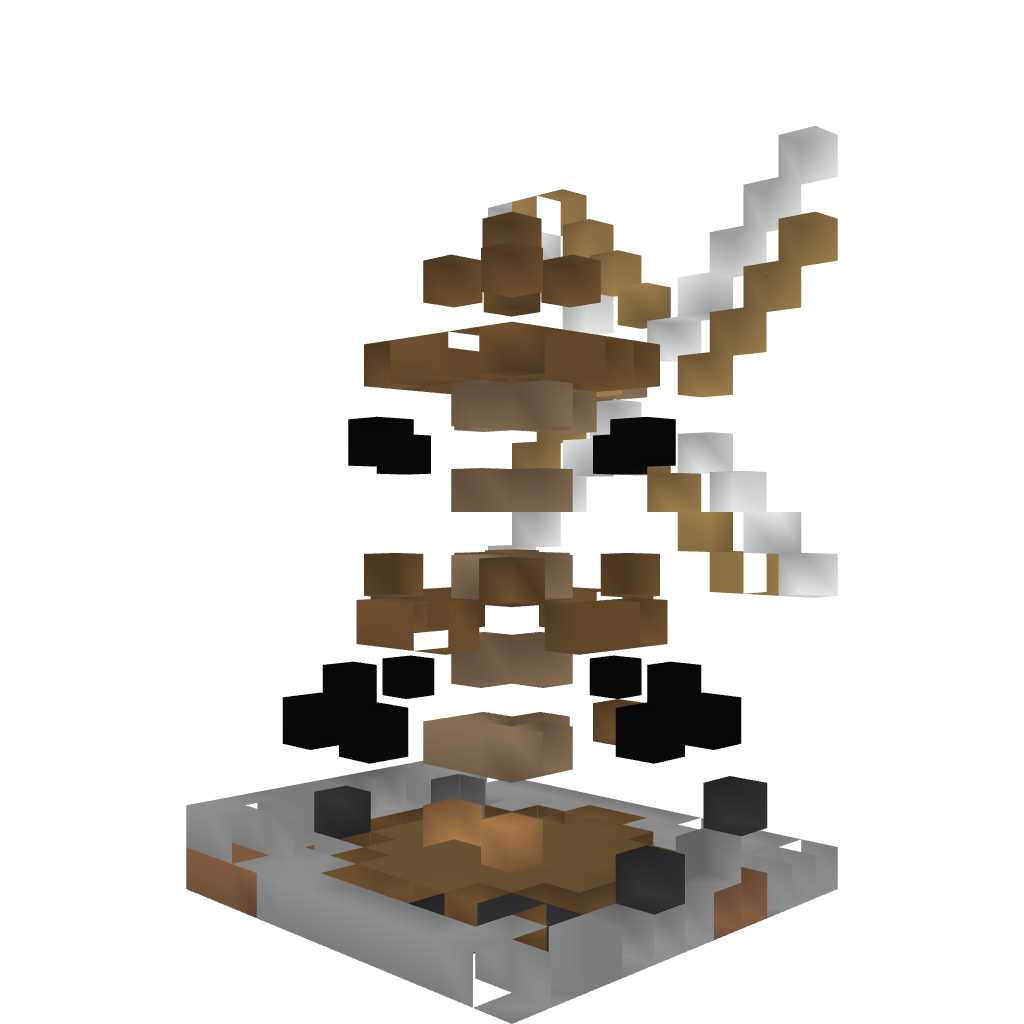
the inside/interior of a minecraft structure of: Windmill